Interaction volume radius: 5 \u00c5
Interaction volume height: 10 \u00c5
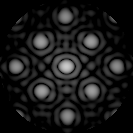
Disorder parameter: 0.09188